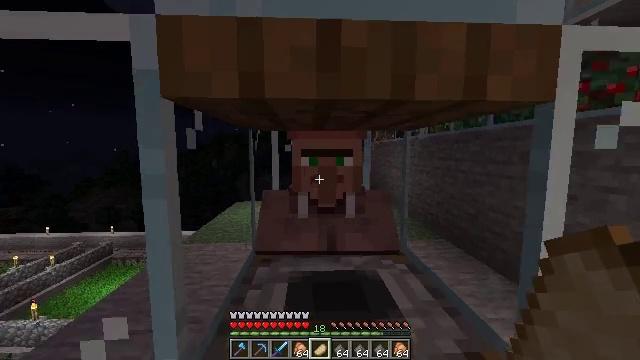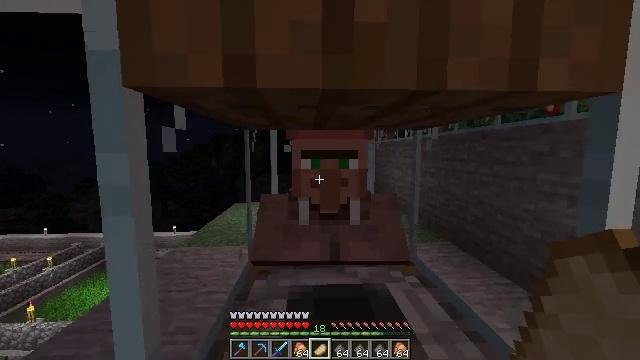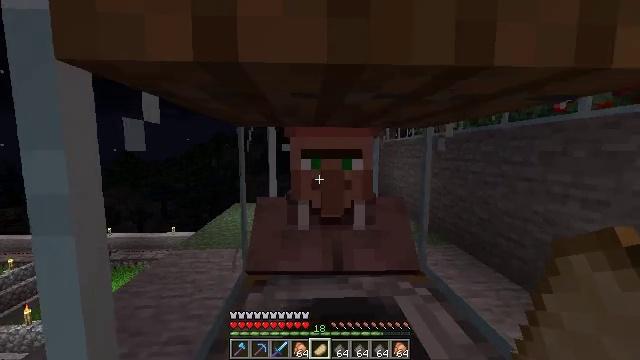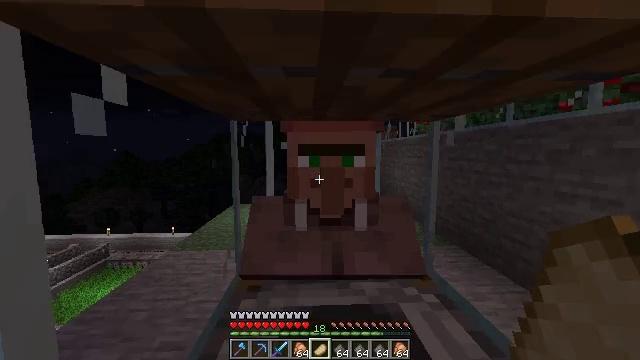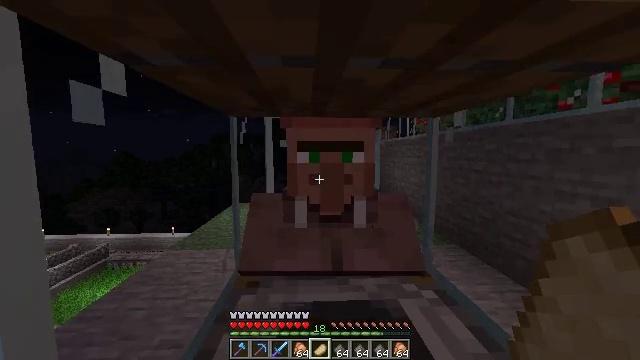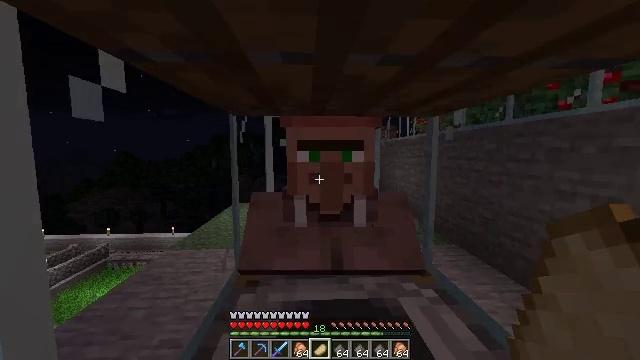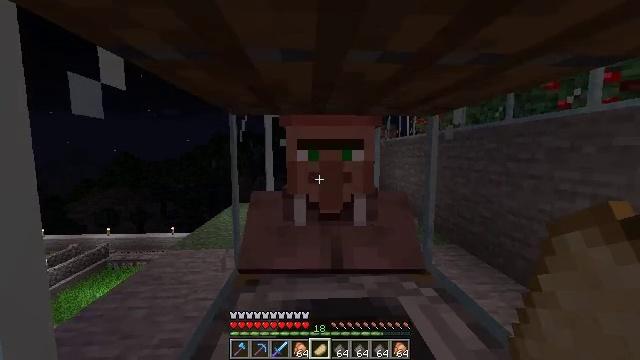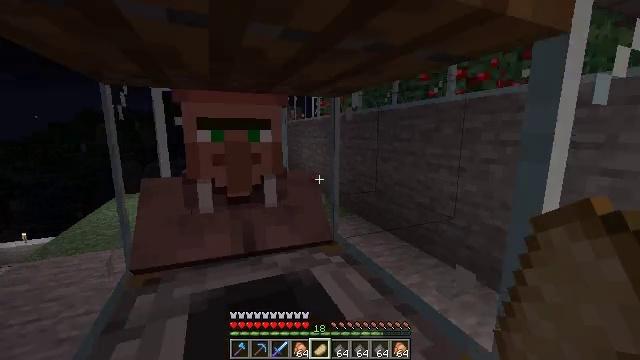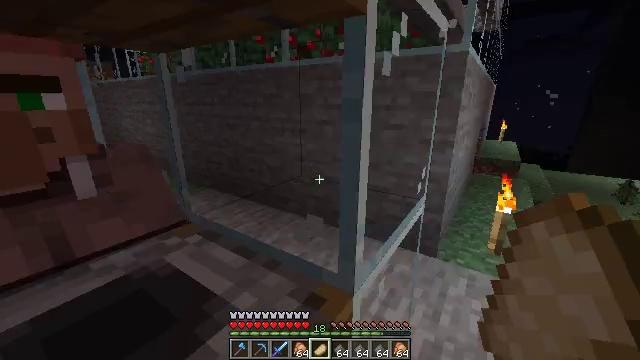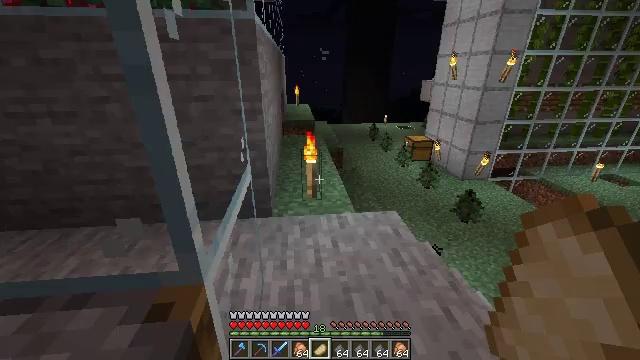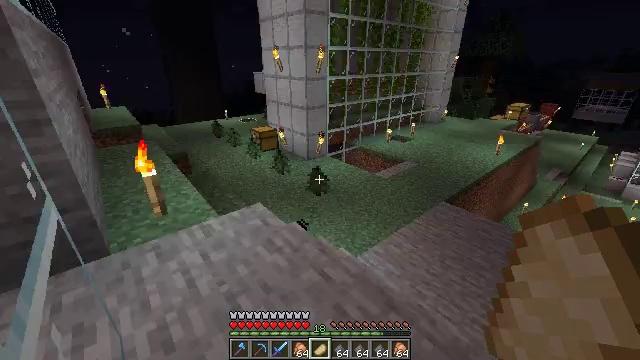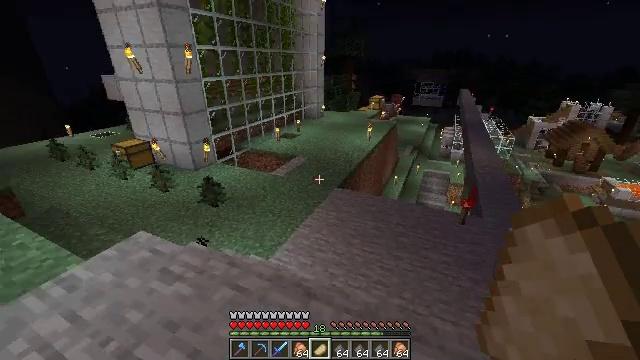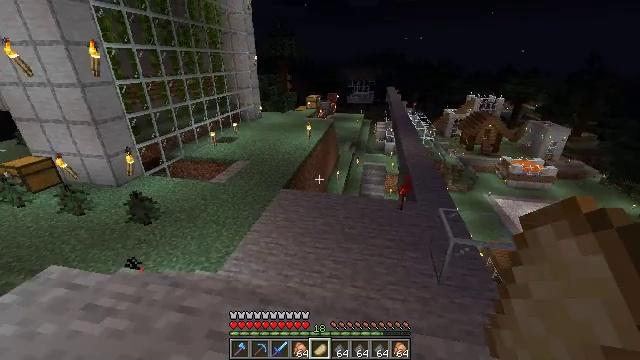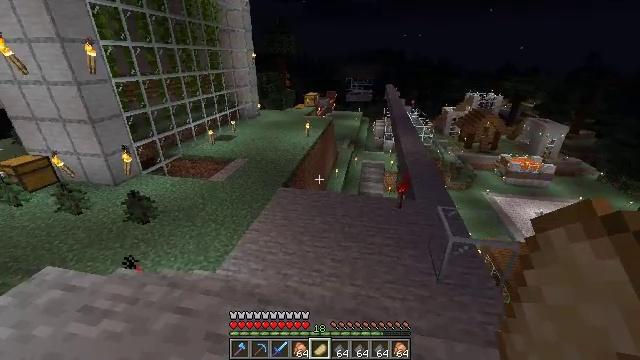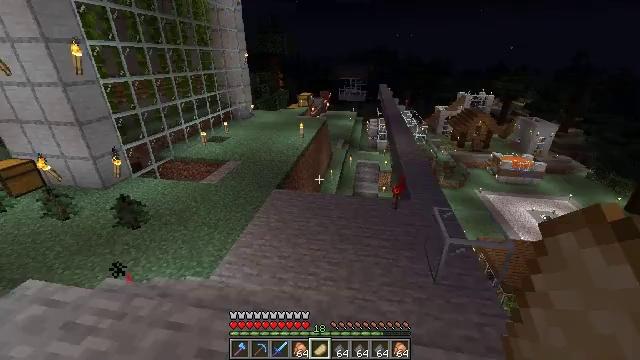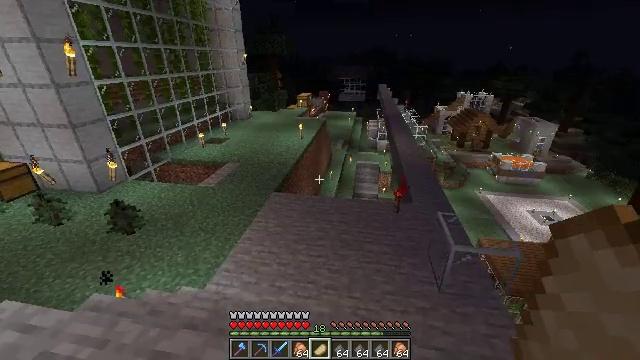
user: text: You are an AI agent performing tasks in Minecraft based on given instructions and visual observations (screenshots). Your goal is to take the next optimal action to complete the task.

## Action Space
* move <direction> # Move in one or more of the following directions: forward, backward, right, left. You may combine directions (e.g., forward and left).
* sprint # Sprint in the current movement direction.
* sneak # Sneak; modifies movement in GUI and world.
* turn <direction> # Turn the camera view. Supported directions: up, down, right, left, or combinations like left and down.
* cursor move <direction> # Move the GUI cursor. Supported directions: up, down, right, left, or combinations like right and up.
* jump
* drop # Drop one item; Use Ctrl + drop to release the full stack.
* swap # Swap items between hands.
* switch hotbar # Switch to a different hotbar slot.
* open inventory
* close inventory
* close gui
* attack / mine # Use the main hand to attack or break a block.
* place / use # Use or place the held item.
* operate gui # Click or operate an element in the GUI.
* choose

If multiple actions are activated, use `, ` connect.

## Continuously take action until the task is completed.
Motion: motion action
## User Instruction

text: Attack the shulker box to pick it up.
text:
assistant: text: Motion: move forward
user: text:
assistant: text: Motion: move forward
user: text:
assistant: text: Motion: no_op
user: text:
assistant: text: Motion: no_op
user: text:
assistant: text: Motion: no_op
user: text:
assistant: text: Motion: no_op
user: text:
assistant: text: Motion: turn right and down
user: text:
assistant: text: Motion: turn right and down
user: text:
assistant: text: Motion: turn right and down
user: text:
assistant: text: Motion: turn right and down
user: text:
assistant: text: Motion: turn right
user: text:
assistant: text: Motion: turn right
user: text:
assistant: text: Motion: move forward
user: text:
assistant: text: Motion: move forward, turn right
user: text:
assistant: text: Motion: move forward
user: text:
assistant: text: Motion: move forward
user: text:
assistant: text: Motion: move forward, sprint, turn left
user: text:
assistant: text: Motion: move forward, sprint, turn left
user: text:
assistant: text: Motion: move forward, sprint, turn left
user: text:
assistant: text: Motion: move forward, sprint, turn left
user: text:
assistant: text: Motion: move forward, sprint, turn left
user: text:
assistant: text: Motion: move forward, sprint, turn left
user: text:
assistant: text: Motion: move forward
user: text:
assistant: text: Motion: move forward
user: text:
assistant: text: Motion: move forward
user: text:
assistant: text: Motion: move forward, sprint
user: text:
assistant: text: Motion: move forward, sprint
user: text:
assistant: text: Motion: move forward, sprint
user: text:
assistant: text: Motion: move forward, sprint
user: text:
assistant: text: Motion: move forward, sprint